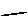
Label: line